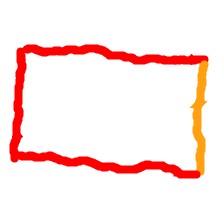
Shape: rectangle